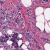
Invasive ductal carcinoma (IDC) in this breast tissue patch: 1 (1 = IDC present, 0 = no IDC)